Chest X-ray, PA view. Patient: 17 years old, sex F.
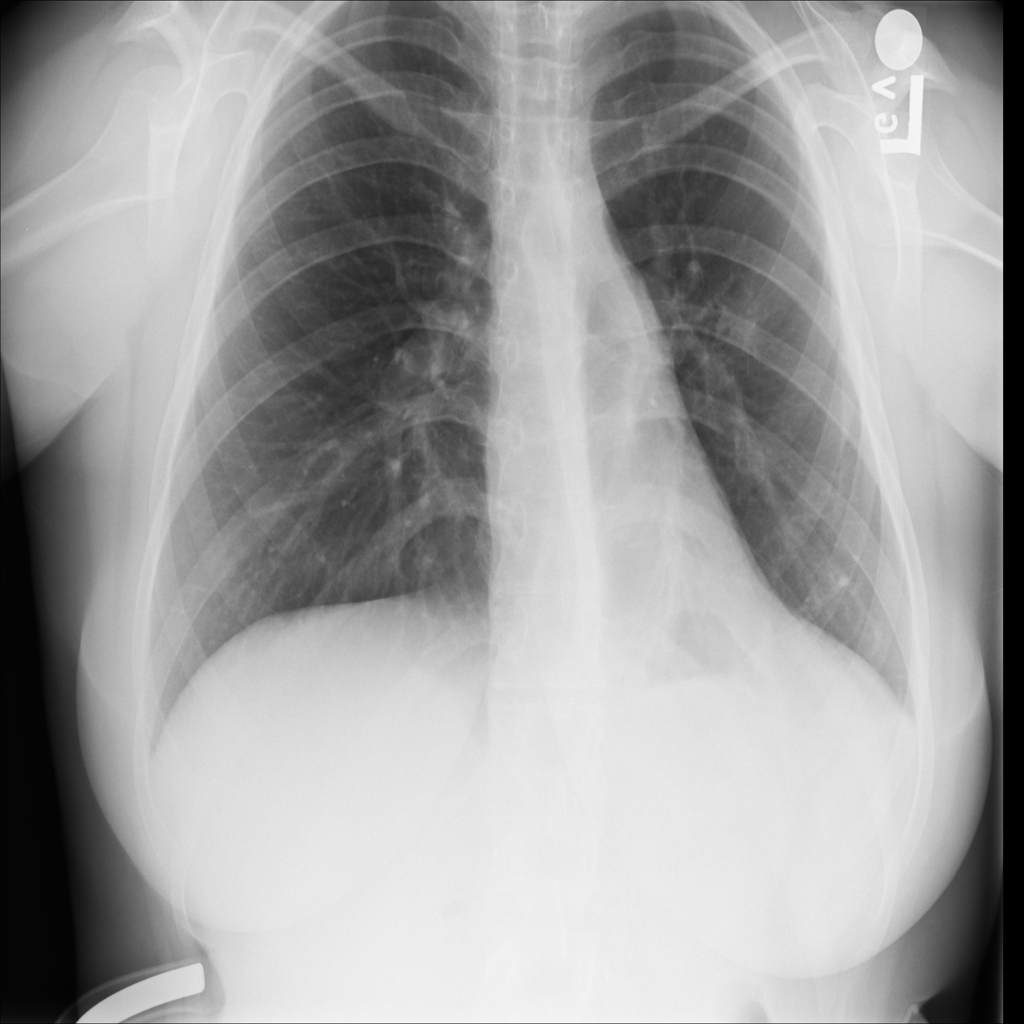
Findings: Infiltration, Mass